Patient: sex M, age 43
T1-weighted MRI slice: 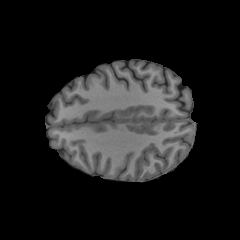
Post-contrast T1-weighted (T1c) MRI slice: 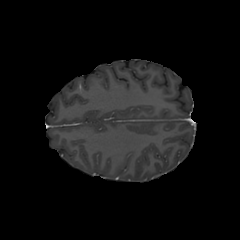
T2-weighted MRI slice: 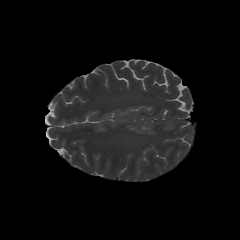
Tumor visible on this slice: no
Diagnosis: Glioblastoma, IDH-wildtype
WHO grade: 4